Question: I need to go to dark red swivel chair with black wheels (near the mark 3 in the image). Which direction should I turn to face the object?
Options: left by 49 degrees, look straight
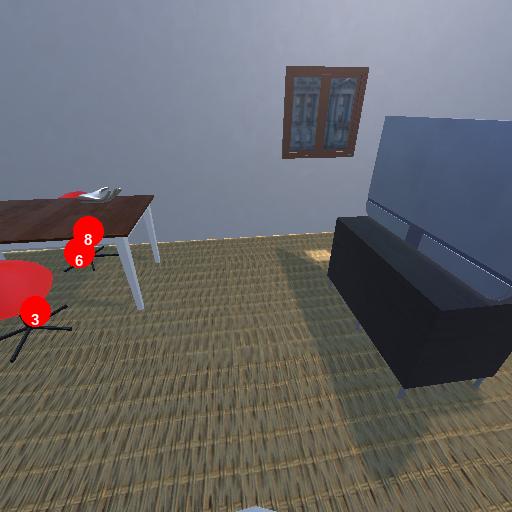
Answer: left by 49 degrees